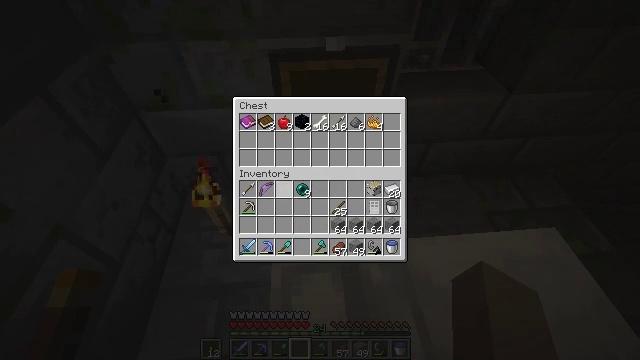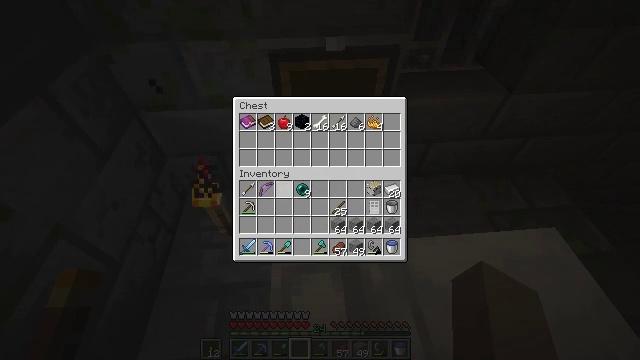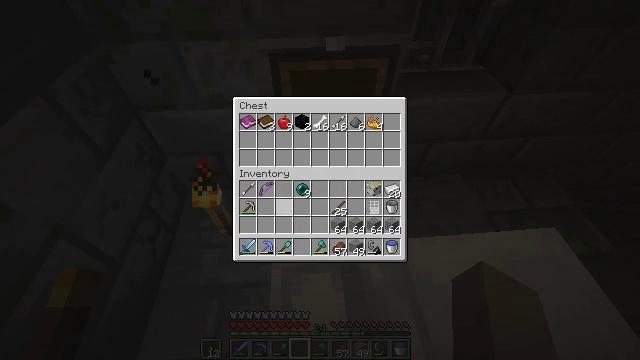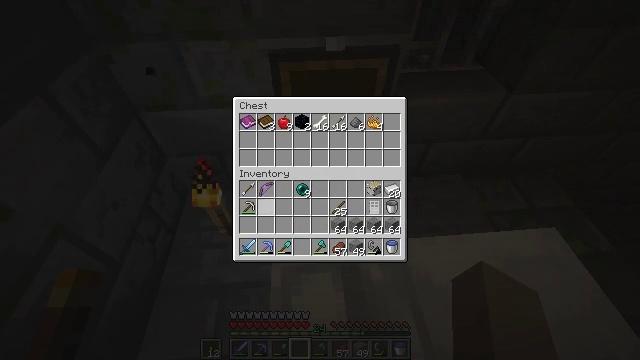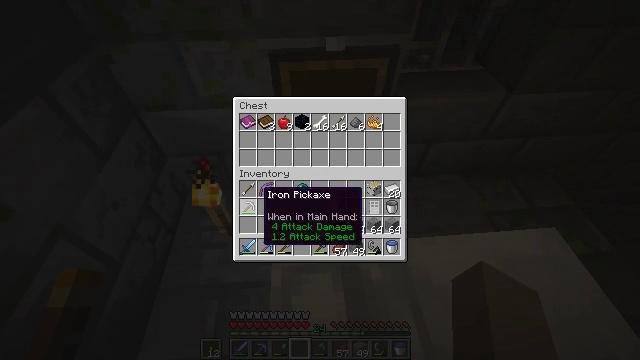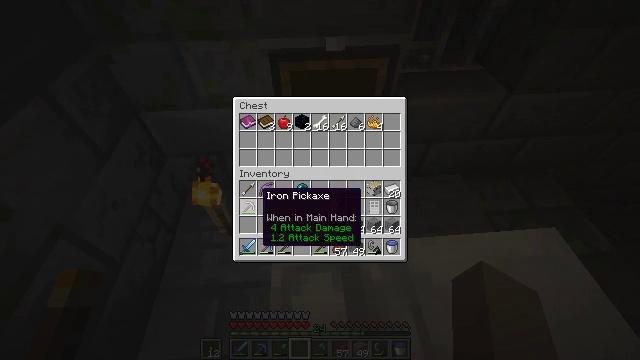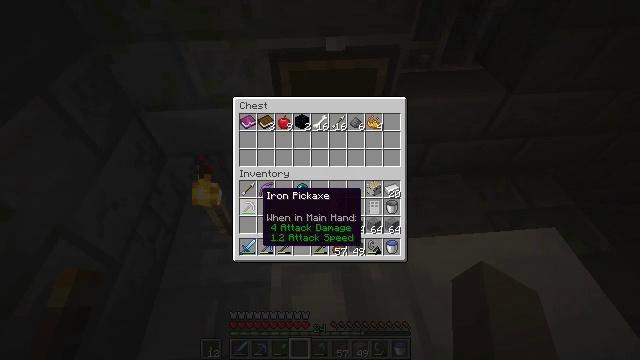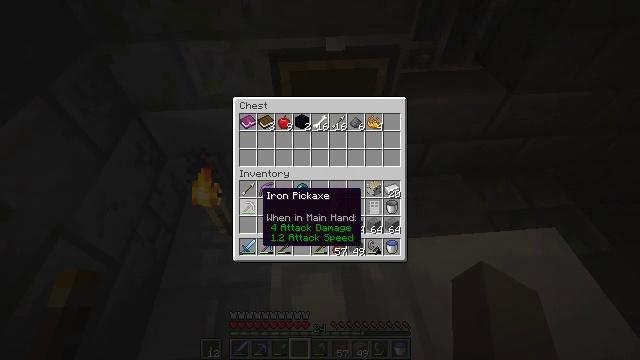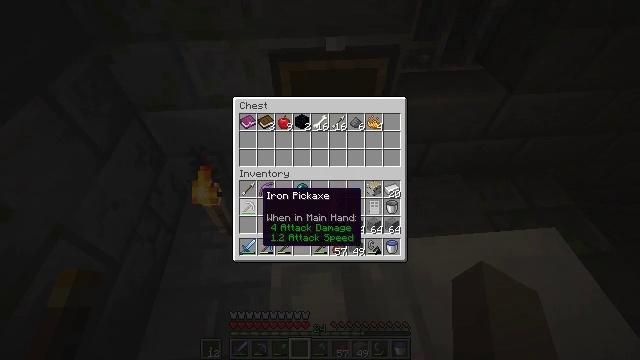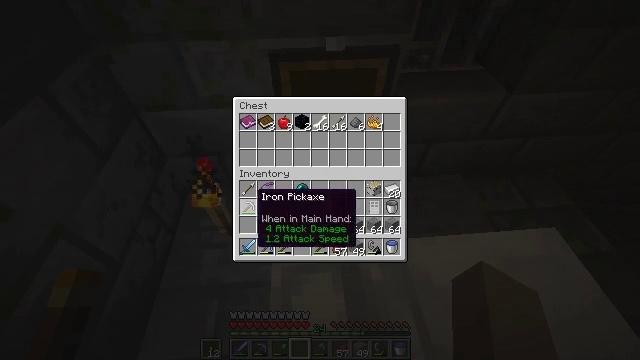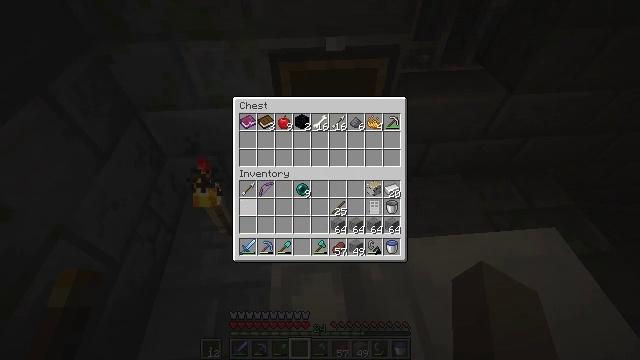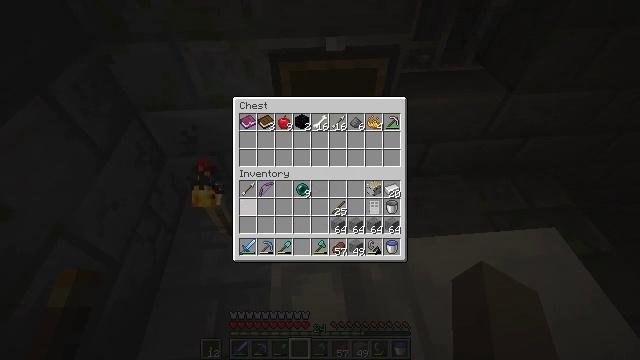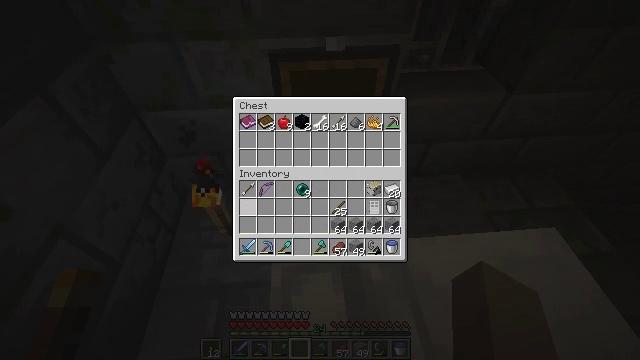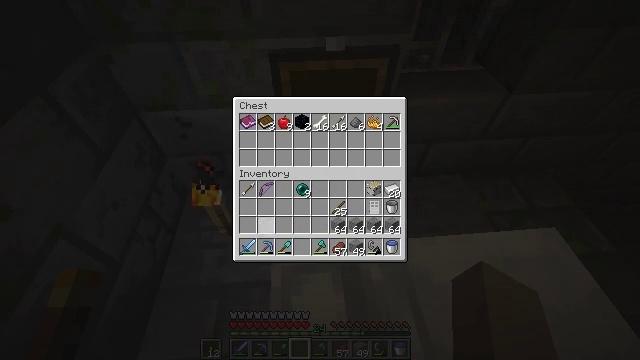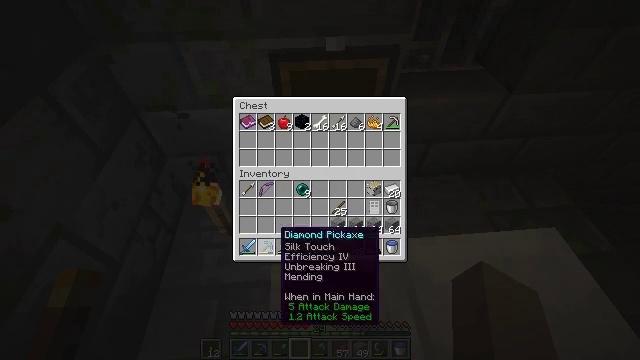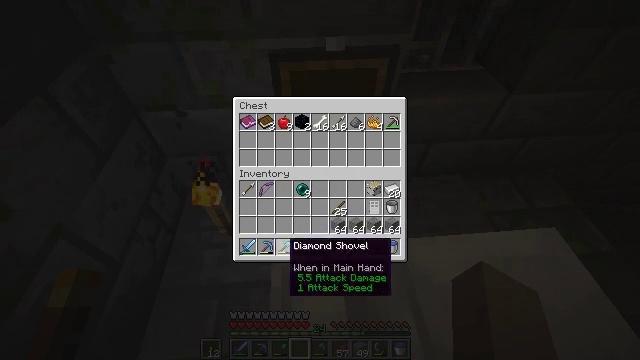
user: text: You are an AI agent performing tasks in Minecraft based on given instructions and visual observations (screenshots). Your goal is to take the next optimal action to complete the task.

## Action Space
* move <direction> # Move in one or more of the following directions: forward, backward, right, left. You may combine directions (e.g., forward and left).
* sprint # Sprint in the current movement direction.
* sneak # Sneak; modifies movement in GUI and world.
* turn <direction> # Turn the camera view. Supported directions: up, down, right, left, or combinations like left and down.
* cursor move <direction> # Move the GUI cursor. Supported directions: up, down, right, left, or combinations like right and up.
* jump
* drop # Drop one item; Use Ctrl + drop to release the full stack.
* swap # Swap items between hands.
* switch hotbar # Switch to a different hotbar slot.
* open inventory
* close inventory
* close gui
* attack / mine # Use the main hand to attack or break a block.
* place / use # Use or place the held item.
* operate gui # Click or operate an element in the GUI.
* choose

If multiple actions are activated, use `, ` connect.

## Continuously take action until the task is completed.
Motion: motion action
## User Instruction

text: Drop an iron door.
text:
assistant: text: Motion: no_op
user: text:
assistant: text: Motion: no_op
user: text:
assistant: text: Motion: turn left
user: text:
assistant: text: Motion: turn left
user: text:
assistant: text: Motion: no_op
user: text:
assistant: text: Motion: no_op
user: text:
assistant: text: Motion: sneak
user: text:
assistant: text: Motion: sneak
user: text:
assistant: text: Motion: sneak
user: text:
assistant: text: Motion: sneak, attack / mine
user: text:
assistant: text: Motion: sneak, attack / mine
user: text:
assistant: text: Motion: sneak
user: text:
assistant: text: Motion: sneak, turn right and down
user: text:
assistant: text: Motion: sneak, turn right and down
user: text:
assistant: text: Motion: sneak, turn right and down
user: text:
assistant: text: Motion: no_op
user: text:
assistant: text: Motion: no_op
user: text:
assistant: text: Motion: turn left
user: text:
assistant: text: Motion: no_op
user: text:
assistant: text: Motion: no_op
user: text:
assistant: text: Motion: no_op
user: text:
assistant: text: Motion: no_op
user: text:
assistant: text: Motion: no_op
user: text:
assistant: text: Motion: no_op
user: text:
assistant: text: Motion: no_op
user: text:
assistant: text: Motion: no_op
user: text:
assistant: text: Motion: turn right
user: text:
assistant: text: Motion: turn right and down
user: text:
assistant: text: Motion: turn right and down
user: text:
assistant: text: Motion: no_op